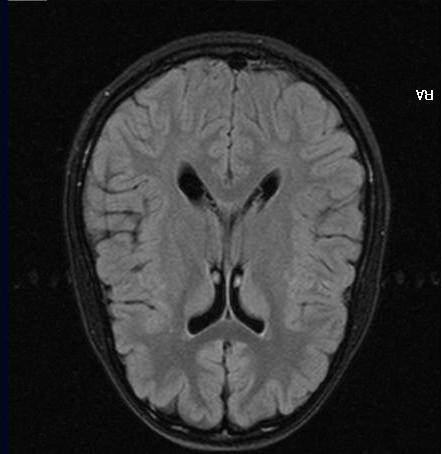
Label: notumor